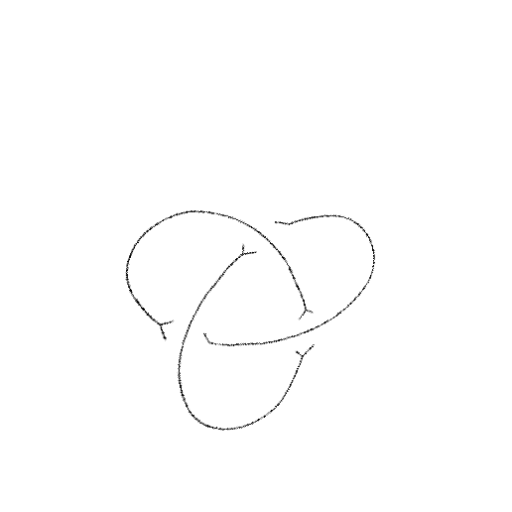
Crossing number: 3